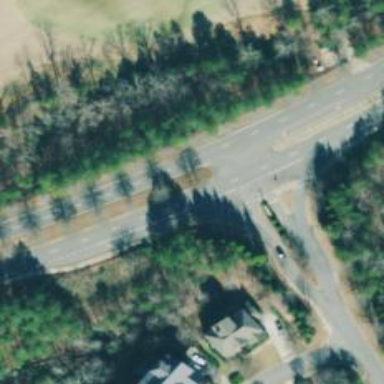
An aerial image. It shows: Secondary link road with asphalt surface.